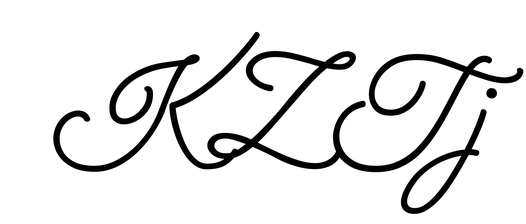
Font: MeowScript-Regular